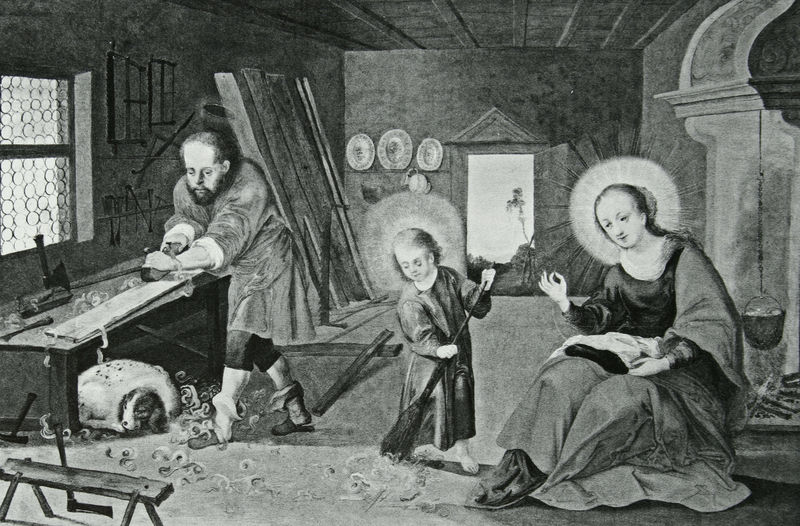
Titel: Vier Darstellungen aus dem Alltag der Hl. Familie: Der Abend
Künstler: Süddeutscher Meister
Standort: Köln
Institution: Wallraf-Richartz-Museum
Schlagwörter: feuer, himmel, mann, umhang, weiß, dreieck, landschaft, sitzen, fenster, finger, frau, glas, grau, holz, kleid, raum, schwarz, säule, tisch, tür, zimmer, ausblick, haus, hund, tuch, bart, regal, wand, falten, rahmen, teller, vollbart, innenraum, tischbein, natur, gitter, haare, interieur, stoff, decke, familie, kind, renaissance, alltag, arbeit, kamin, ofen, aussicht, topf, bilder, schuhe, arbeiten, giebel, mauer, türe, bank, nähen, kammer, sticken, besen, bretter, leuchten, barfuss, eingang, fuss, fensterrahmen, druck, strahl, kreise, kittel, holzdecke, heiligenschein, hobel, hobeln, schreiner, spähne, späne, säge, tischler, werkstatt, werkzeug, nimbus, fensterglas, glasfenster, christus, jesus, axt, hammer, sägen, zimmermann, heiliger, feuerholz, holzscheite, kassettendecke, heilige, kochen, heilig, maria, beil, stulpen, mutter gottes, hausschuh, pantoffeln, josef, joseph, kessel, schreinerei, haushalt, feuerstelle, herd, winkel, heilige familie, jesuskind, reformation, holzspäne, tischlerei, werkbank, werkzeuge, holzscheit, mariendarstellung, span, fegen, hobelbank, holzspähne, kehren, hobelspäne, jesu kind, kegren, kleiner junge, putzenscheiben, näht, 1560, tischler schreiner, hündschen, rollenverteilung, jeoseph